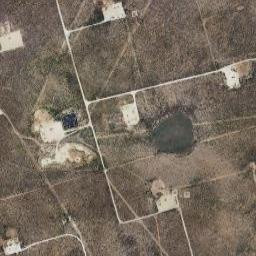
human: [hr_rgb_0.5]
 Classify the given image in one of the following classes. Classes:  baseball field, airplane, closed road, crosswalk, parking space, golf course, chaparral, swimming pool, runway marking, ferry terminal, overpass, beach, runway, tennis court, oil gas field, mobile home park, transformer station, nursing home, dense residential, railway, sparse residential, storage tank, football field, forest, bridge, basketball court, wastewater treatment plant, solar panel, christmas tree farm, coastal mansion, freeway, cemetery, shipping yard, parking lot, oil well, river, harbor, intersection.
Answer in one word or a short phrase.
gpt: oil gas field